Question: I have a json call and I parse the results into a UILabel. In my json response I have a 4 Names under Clients.
I am trying to put all the Clients into my UILabel.
Currently I only see the last of the 4 clients from my json response but in my log I can see all 4 clients.
If you see the photo below you see brithouse which is the 4th client in the json call. I would like to view all 4 clients in mu uilabel? Currently I only see the last client.
Thanks
'''
{
"ProfileID":34,
"ProfilePictureID":20,
"Name":"Bilbo Baggins",
"Clients":
[
{
"ClientID":91,
"Name":"Fnurky"
},
{
"ClientID":92,
"Name":"A different client"
},
{
"ClientID":95,
"Name":"Second Community"
},
{
"ClientID":96,
"Name":"Britehouse"
}
]
}
'''
My objective C code
'''
NSDictionary* json1 = [NSJSONSerialization JSONObjectWithData:responseData //1
options:kNilOptions
error:&error];
NSArray* latestLoans = [json1 objectForKey:@"Clients"]; //2
NSLog(@"Clients: %@", latestLoans); //3
NSArray *performersArray = [json1 objectForKey:@"Clients"];
for (NSDictionary *performerDic in performersArray) {
NSLog(@"%@", [performerDic objectForKey:@"Name"]);
jsonSummary.text = [NSString stringWithFormat:@"The clients under this user are: %@ ",
[performerDic objectForKey:@"Name"]];
'''
NSLOG
'''
2013-05-16 13:03:52.820 com.barloworld.atajo[5137:907] Fnurky
2013-05-16 13:03:52.821 com.barloworld.atajo[5137:907] A different client
2013-05-16 13:03:52.821 com.barloworld.atajo[5137:907] Second Community
2013-05-16 13:03:52.822 com.barloworld.atajo[5137:907] Britehouse
'''

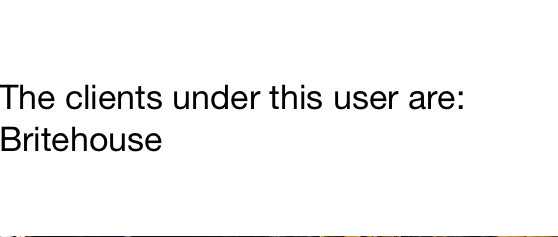
Answer: Use this
'''
NSDictionary* json1 = [NSJSONSerialization JSONObjectWithData:responseData //1
options:kNilOptions
error:&error];
NSArray* latestLoans = [json1 objectForKey:@"Clients"]; //2
NSArray *performersArray = [json1 objectForKey:@"Clients"];
NSMutableArray *array=[[NSMutableArray alloc]initWithCapacity:3];
for (NSDictionary *performerDic in performersArray) {
[array addObject:[performerDic objectForKey:@"Name"]];
}
NSString *output=[array componentsJoinedByString:@","];
jsonSummary.text = [NSString stringWithFormat:@"The clients under this user are: %@ ",
output];
'''